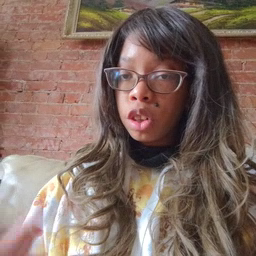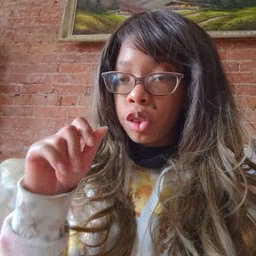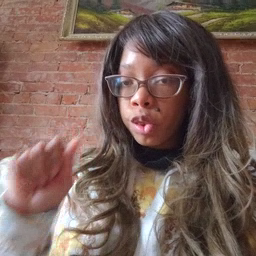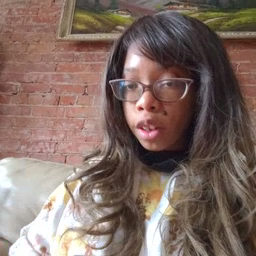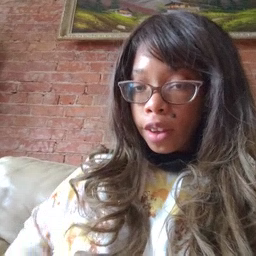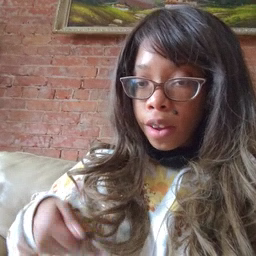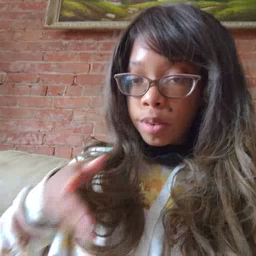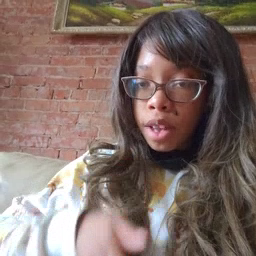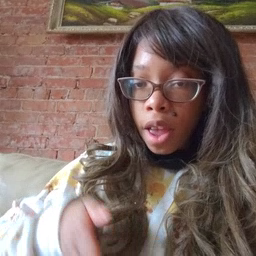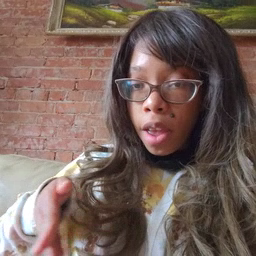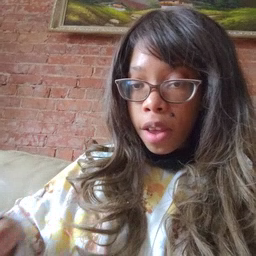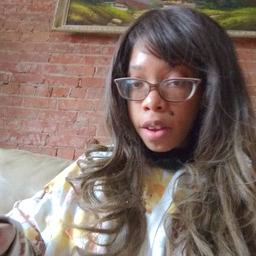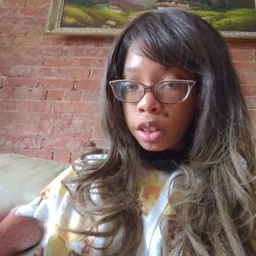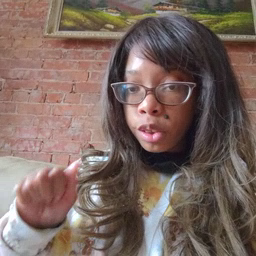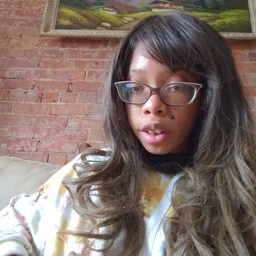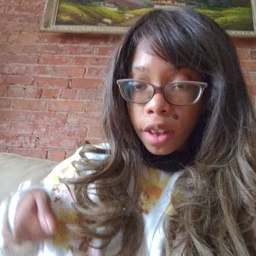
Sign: jeans